【题型】填空题　【知识点】立体几何　【难度】easy
已知圆柱底面半径为 1, 高为 2, $AB$ 是上底面圆的一条直径, $CD$ 为下底面圆的一条动弦且与 $AB$ 平行, 设 $CD$ 与 $AB$ 的距离为 $d$, 则 $d$ 的取值范围是\underline{\qquad \qquad}.
【解答】
【答案】 $[2, \sqrt{5})$

【知识点】 圆柱的结构特征辨析

【分析】 作出辅助线, 当 $CD$ 与 $MN$ 重合时, $d$ 最小, 此时 $d=OP=2$, 当 $CD$ 越接近于 $E$ 时, $d$ 越大, 故 $d$ 的取值范围是 $[2, \sqrt{5})$.

【详解】 如图所示, 点 $P$ 为上底面的圆心, 下底面的直径为 $MN$, $O$ 为下底面的圆心. 连接 $OP$, 则 $OP=2$. 过点 $O$ 作 $OE \perp MN$, 交圆 $O$ 于点 $E$, 则 $OE=1$. 连接 $PE$, 由勾股定理得 $PE=\sqrt{4+1}=\sqrt{5}$. 当 $CD$ 与 $MN$ 重合时, $d$ 最小, 此时 $d=OP=2$; 当 $CD$ 越接近于 $E$ 时, $d$ 越大, 故 $d$ 的取值范围是 $[2, \sqrt{5})$.

故答案为: $[2, \sqrt{5})$
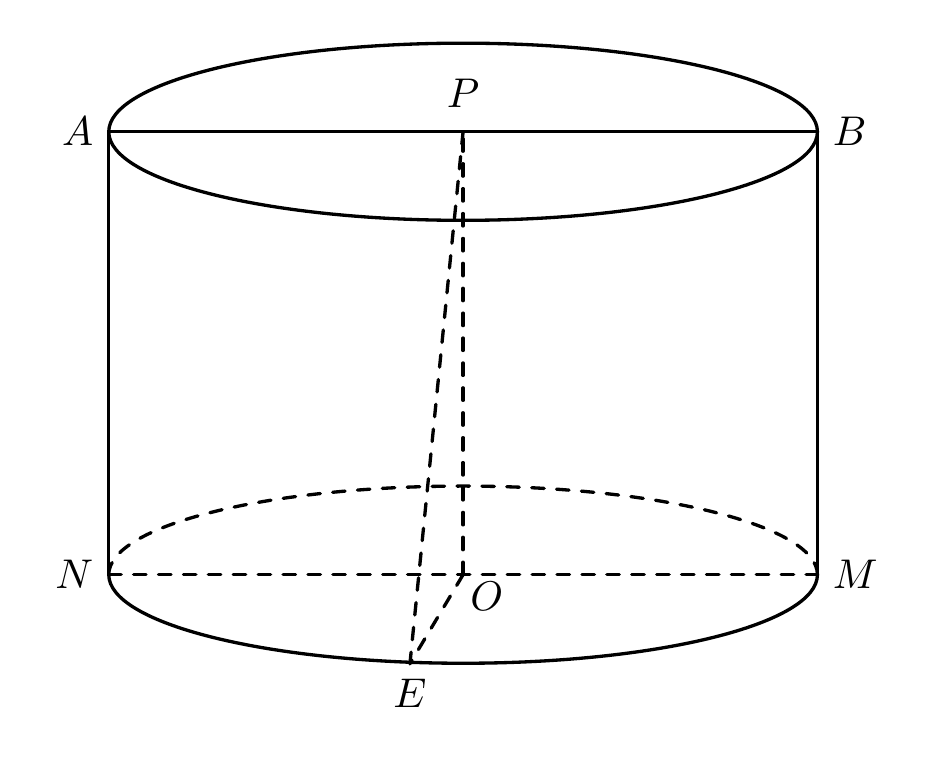